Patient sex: F
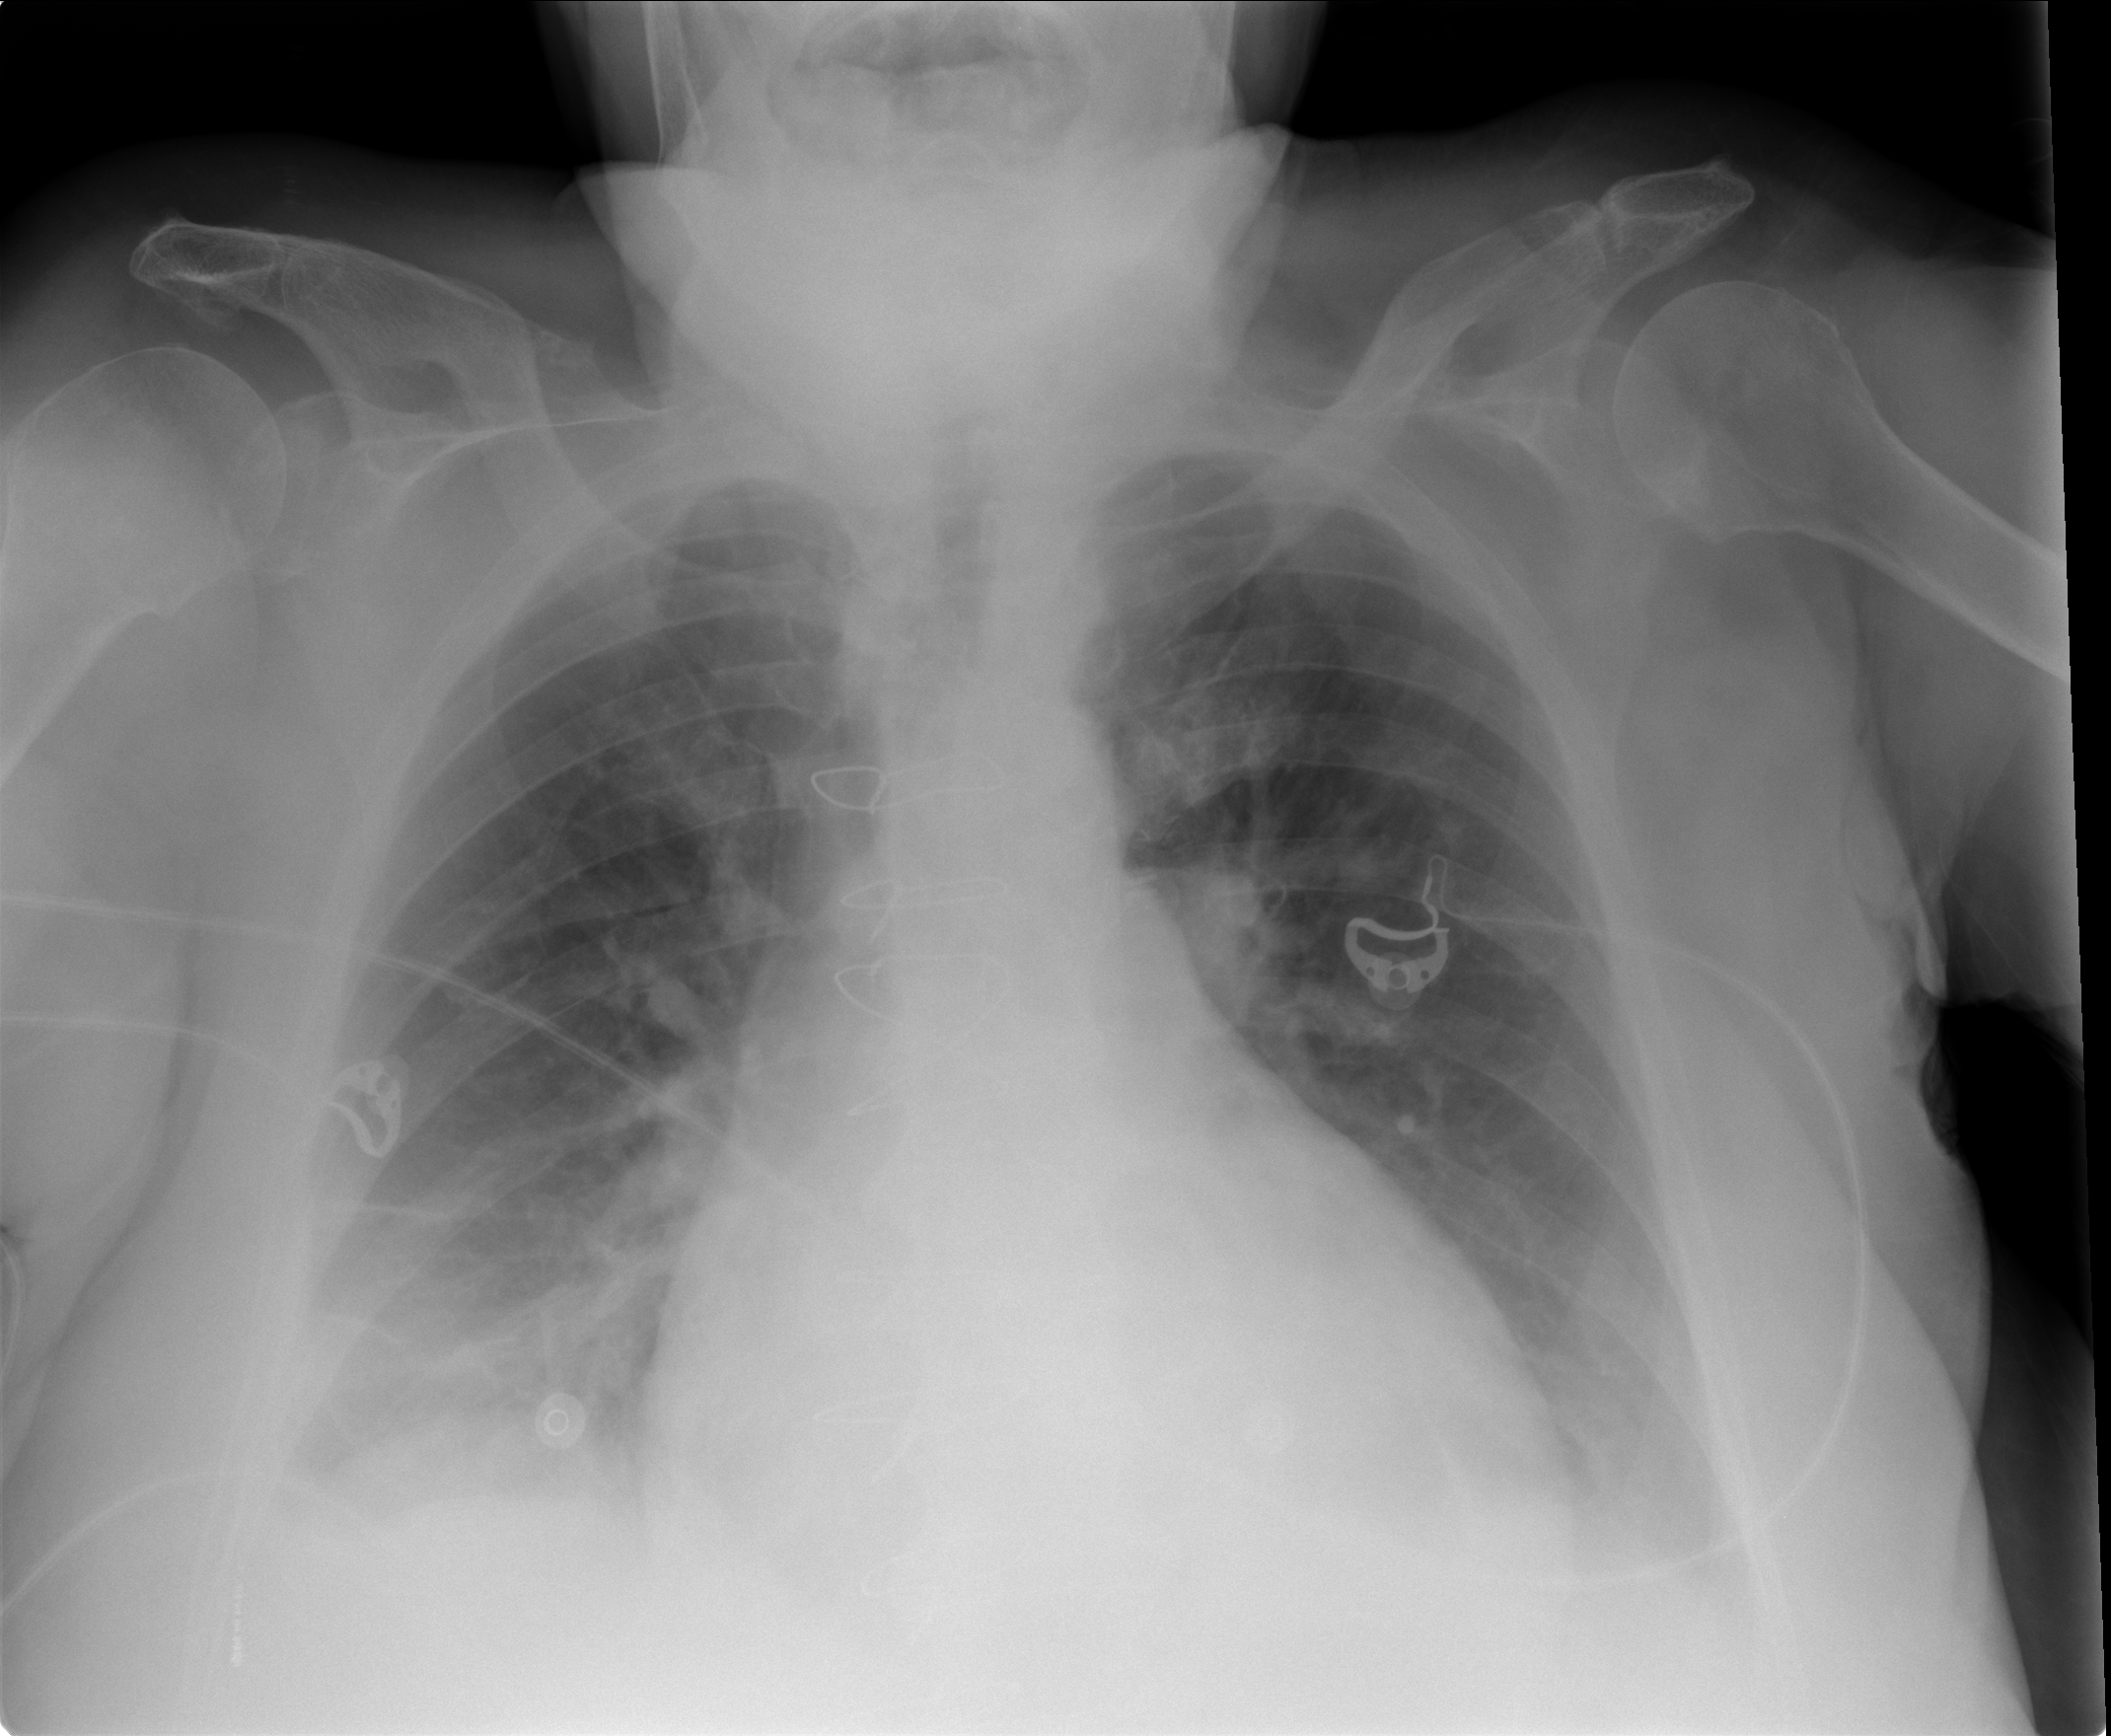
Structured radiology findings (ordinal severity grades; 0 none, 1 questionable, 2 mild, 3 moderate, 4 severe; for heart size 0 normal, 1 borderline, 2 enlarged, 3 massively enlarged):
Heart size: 2
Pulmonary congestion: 1
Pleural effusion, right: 2
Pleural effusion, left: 2
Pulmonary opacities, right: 0
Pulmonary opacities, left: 0
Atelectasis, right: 2
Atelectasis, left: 2